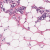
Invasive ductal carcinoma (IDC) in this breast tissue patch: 1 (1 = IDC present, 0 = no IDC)